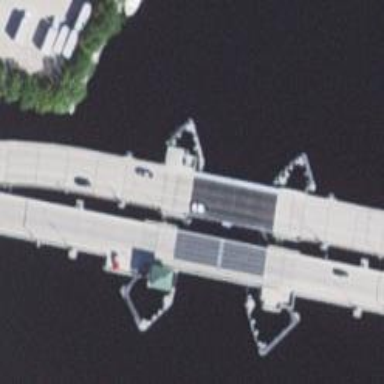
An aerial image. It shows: Movable bascule bridge on trunk highway.